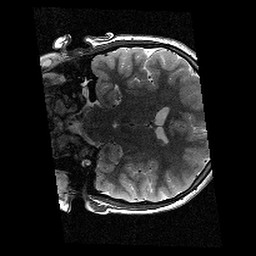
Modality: T2w
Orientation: coronal
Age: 11
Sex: female
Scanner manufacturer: siemens
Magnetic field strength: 3 T
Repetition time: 9.23 s
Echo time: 0.067 s